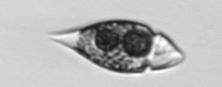
Label: Amphidinium